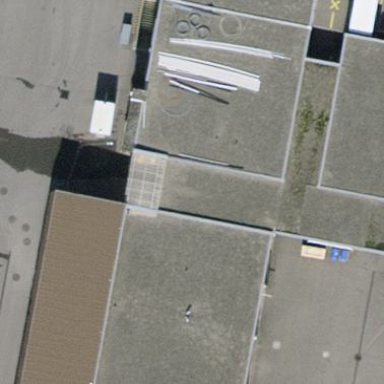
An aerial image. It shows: View of roof of building.